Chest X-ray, AP view. Patient: 31 years old, sex M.
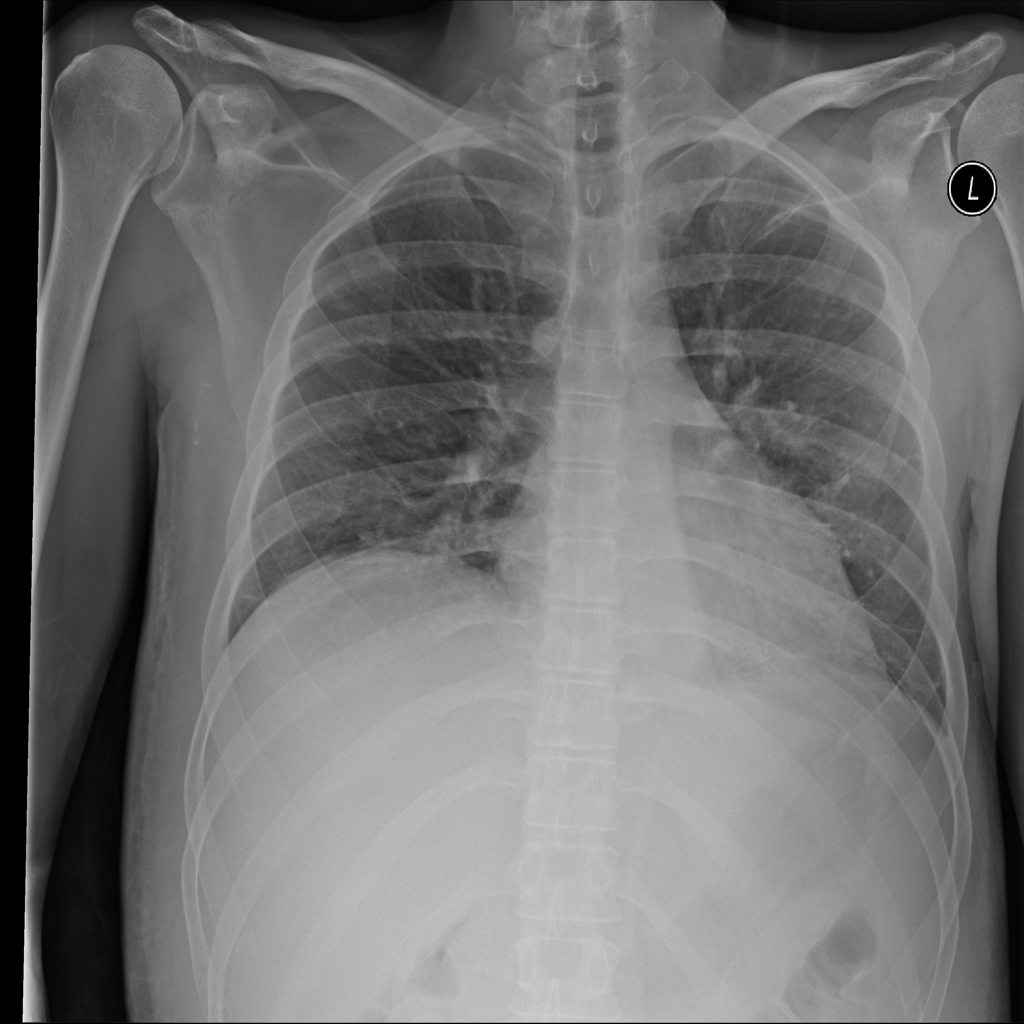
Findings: Infiltration